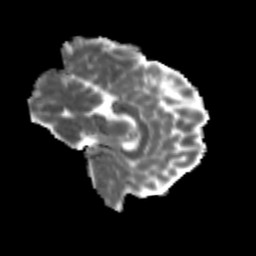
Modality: MD
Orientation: sagittal
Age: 25
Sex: female
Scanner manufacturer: siemens
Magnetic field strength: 3 T
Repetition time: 3.5 s
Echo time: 0.113 s